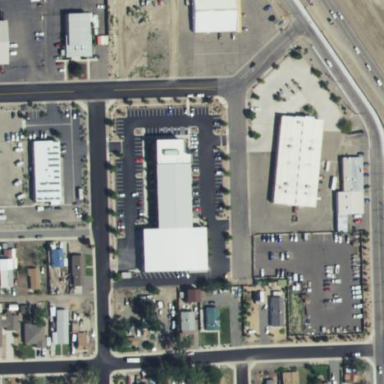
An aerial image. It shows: Parking area with asphalt surface.